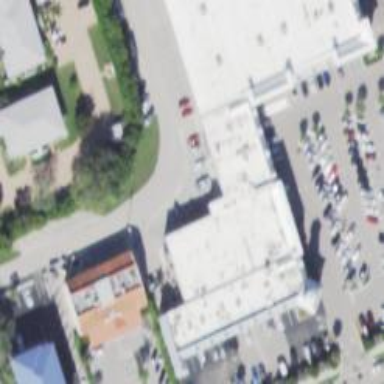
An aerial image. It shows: Pharmacy providing healthcare services.